Interaction volume radius: 10 \u00c5
Interaction volume height: 45 \u00c5
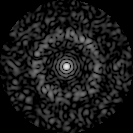
Disorder parameter: 0.8267